Interaction volume radius: 10 \u00c5
Interaction volume height: 20 \u00c5
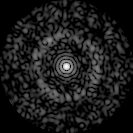
Disorder parameter: 0.8311